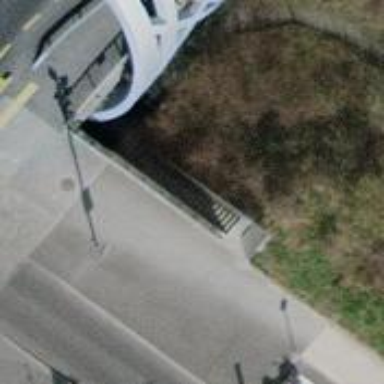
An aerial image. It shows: Road with steps.